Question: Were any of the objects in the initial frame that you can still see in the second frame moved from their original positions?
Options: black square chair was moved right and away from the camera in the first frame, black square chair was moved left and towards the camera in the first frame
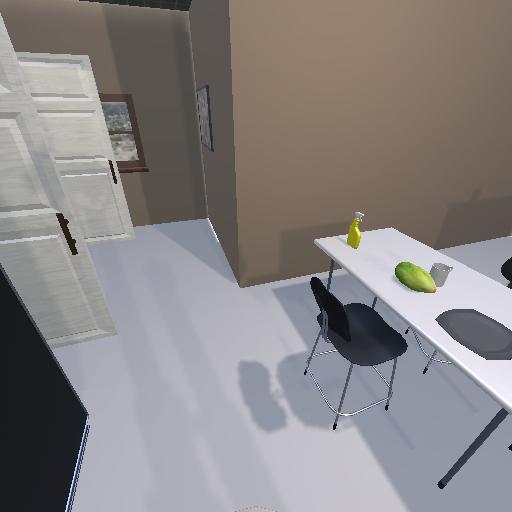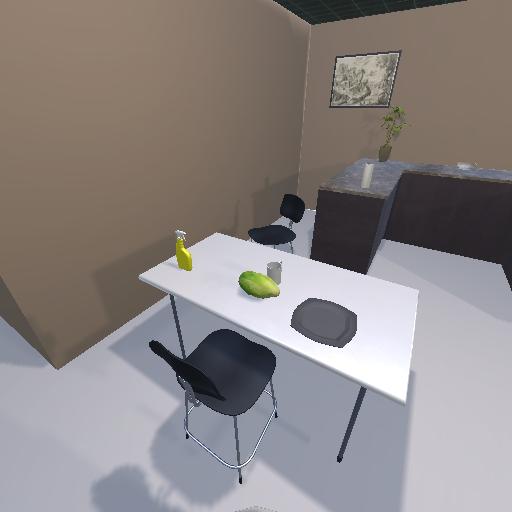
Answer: black square chair was moved right and away from the camera in the first frame